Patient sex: M
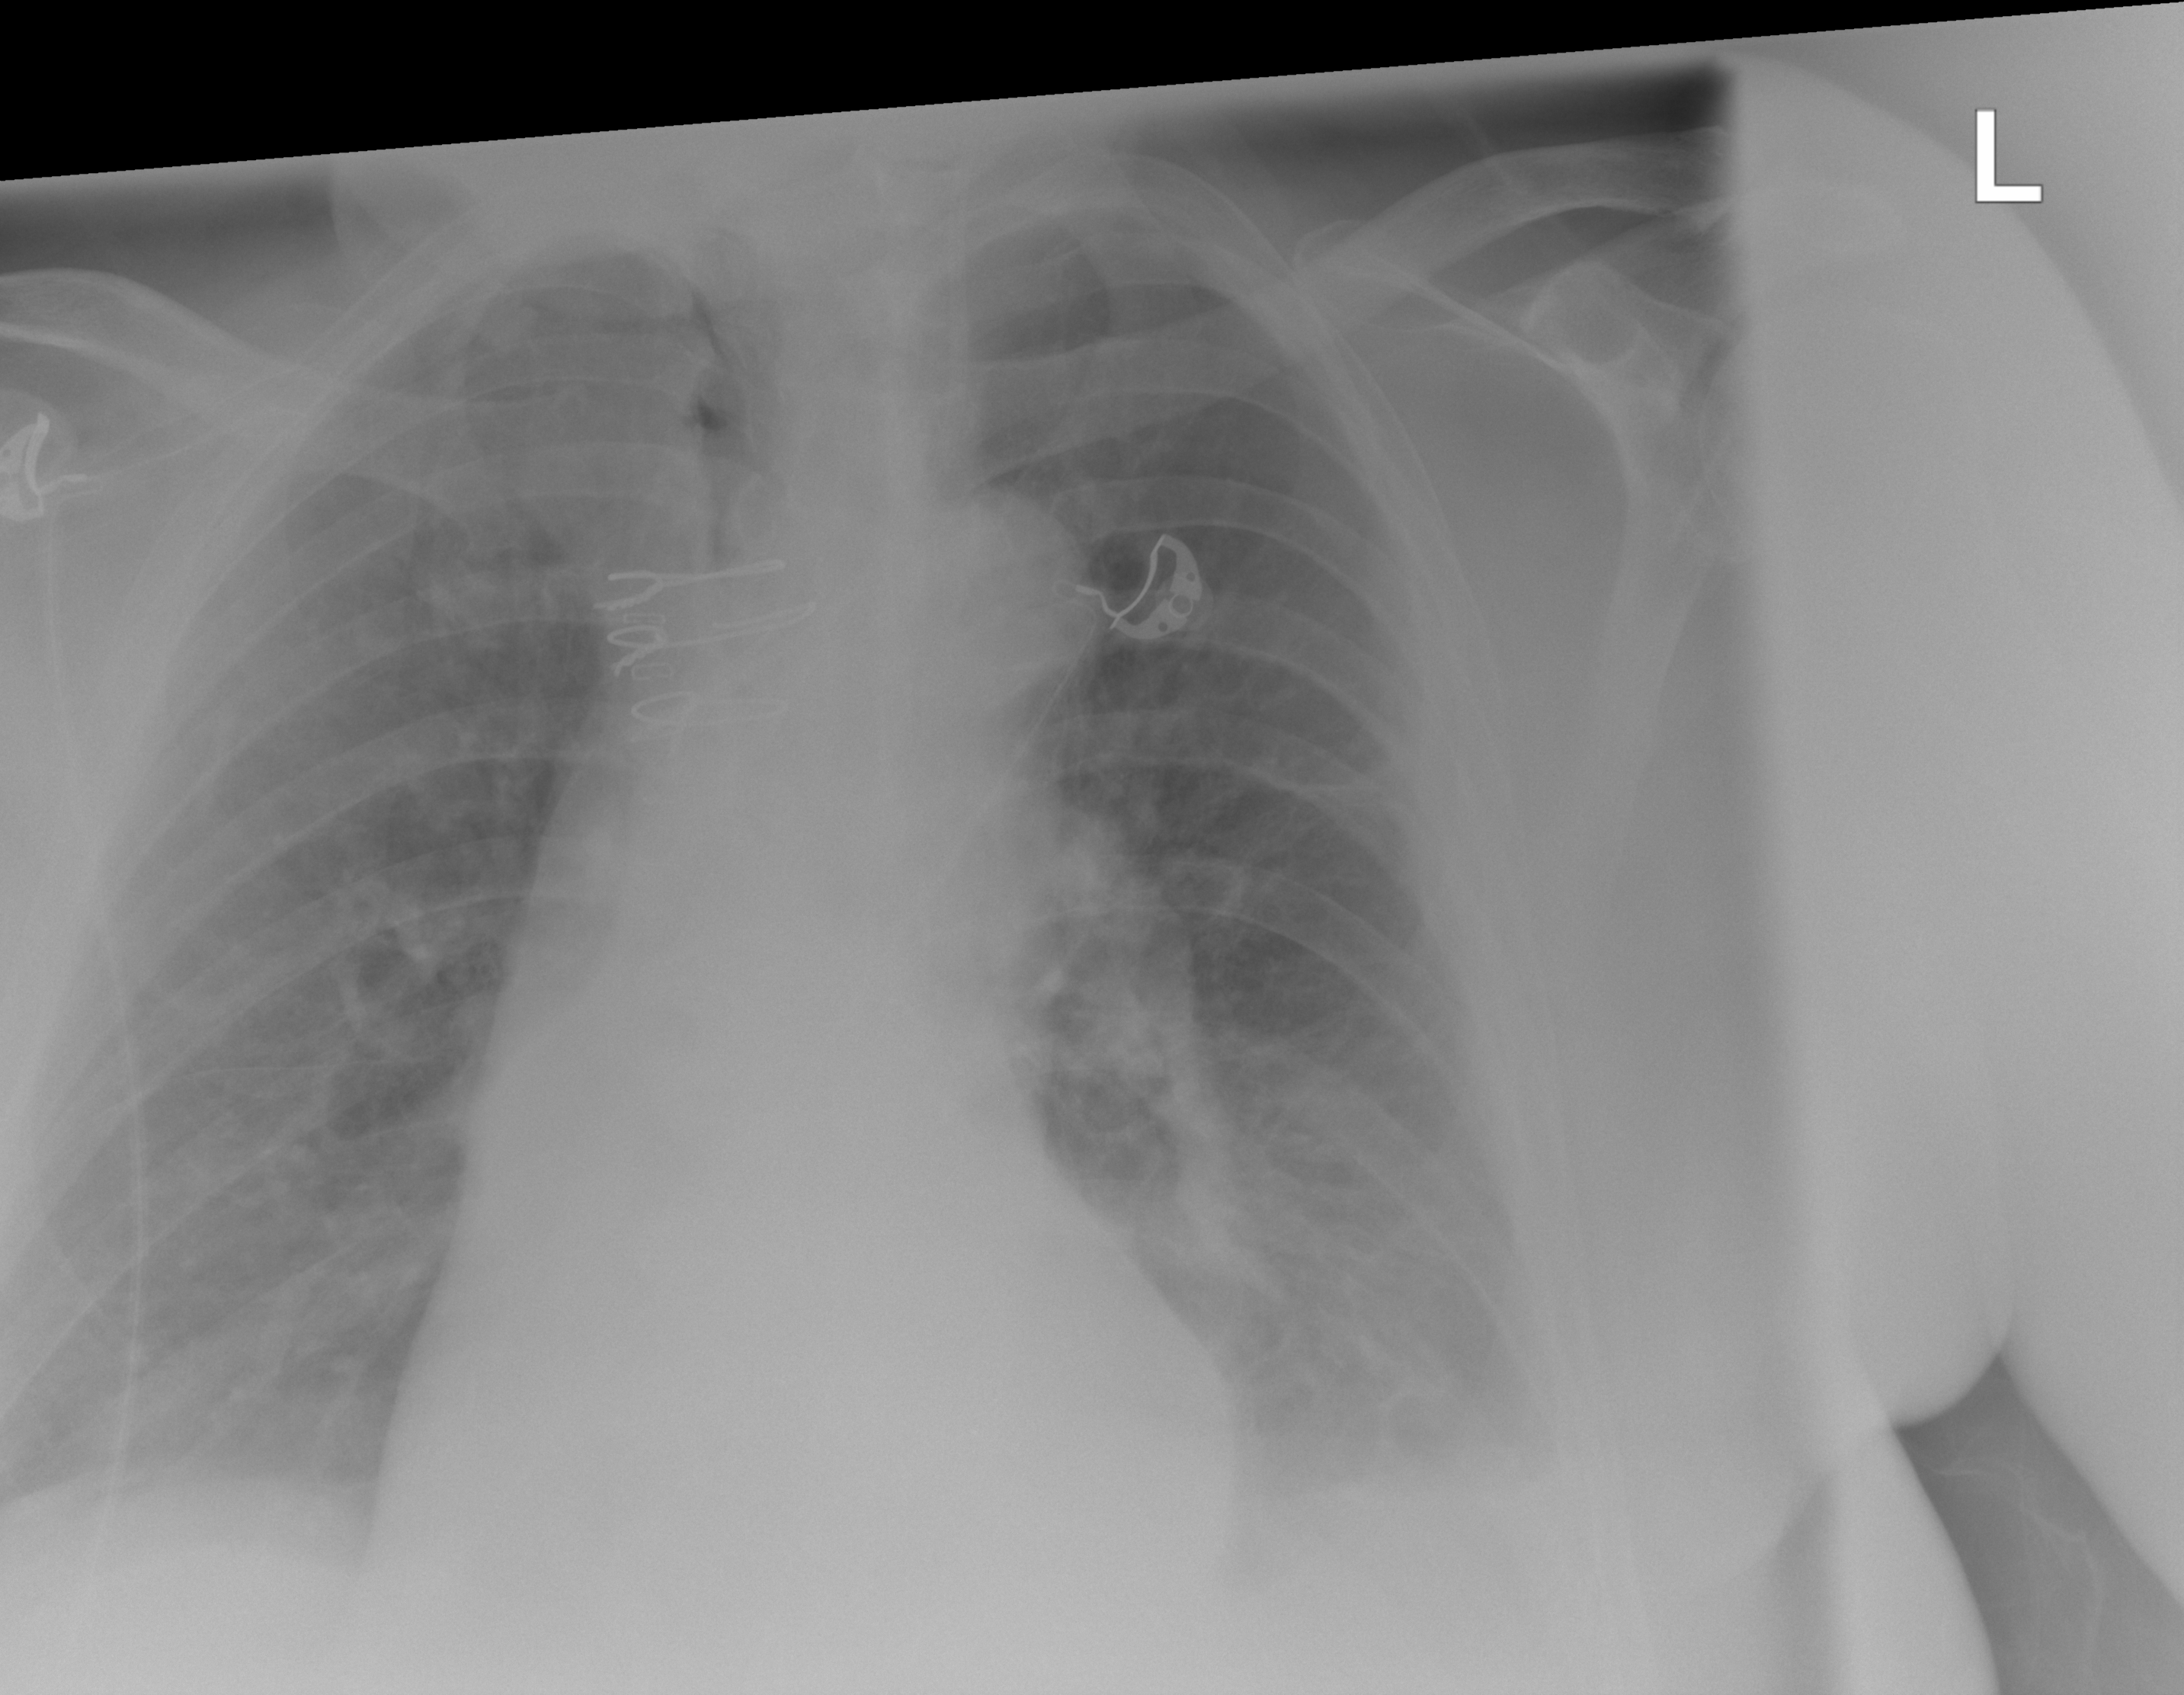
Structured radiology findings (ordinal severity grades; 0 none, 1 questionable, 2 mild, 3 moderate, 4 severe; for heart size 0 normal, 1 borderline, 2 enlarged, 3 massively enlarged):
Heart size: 1
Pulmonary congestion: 0
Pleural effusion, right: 1
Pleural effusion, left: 2
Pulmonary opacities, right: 0
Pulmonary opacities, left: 0
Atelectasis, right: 0
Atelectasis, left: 2